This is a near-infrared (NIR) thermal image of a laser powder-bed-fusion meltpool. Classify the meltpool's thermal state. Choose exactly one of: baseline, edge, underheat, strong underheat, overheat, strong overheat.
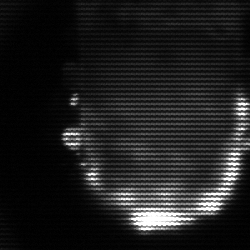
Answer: baseline